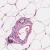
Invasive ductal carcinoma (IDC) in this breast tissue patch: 0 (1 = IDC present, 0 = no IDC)